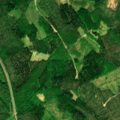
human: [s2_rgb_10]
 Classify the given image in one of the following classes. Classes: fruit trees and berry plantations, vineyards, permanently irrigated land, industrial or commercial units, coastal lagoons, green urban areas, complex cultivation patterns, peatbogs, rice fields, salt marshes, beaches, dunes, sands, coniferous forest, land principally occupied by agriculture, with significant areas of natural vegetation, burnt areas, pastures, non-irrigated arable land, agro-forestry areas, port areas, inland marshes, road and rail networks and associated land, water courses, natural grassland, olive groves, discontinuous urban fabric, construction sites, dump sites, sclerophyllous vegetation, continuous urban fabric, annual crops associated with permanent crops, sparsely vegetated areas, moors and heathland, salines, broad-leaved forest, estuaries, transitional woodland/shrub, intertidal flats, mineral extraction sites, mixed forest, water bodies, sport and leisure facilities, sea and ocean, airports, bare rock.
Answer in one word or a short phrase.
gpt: coniferous forest, mixed forest, transitional woodland/shrub